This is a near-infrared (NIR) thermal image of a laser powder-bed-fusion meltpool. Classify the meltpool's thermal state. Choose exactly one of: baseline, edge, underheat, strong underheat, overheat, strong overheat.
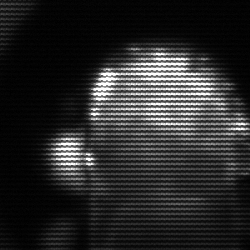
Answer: baseline